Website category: university
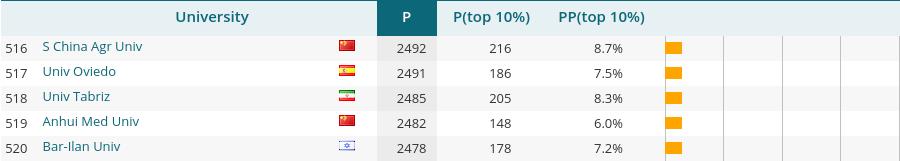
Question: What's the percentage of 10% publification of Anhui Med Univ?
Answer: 6.0%

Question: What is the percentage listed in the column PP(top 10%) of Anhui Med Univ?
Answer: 6.0%

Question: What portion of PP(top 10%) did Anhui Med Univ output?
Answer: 6.0%

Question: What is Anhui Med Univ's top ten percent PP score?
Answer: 6.0%

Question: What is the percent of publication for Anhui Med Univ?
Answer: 6.0%

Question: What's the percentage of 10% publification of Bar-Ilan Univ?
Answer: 7.2%

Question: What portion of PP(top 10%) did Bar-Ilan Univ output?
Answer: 7.2%

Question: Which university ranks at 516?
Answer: S China Agr Univ

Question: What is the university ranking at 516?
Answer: S China Agr Univ

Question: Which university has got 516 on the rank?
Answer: S China Agr Univ

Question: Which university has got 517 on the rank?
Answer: Univ Oviedo

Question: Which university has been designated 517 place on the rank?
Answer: Univ Oviedo

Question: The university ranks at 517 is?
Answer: Univ Oviedo

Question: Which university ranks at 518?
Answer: Univ Tabriz

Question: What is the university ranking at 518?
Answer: Univ Tabriz

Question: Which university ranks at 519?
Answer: Anhui Med Univ

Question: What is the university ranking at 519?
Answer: Anhui Med Univ

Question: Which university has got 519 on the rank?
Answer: Anhui Med Univ

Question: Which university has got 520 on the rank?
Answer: Bar-Ilan Univ

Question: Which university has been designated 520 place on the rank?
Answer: Bar-Ilan Univ

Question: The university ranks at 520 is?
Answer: Bar-Ilan Univ

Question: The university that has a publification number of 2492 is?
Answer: S China Agr Univ

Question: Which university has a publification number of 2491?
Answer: Univ Oviedo

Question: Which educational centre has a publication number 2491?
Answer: Univ Oviedo

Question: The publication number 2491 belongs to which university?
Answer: Univ Oviedo

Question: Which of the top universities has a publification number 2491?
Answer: Univ Oviedo

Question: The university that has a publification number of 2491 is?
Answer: Univ Oviedo

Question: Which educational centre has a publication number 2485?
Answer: Univ Tabriz

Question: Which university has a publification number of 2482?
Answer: Anhui Med Univ

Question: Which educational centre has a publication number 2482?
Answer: Anhui Med Univ

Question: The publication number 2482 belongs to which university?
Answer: Anhui Med Univ

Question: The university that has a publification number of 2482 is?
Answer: Anhui Med Univ

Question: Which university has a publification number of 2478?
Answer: Bar-Ilan Univ

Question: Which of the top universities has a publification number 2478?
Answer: Bar-Ilan Univ

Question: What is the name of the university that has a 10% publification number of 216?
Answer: S China Agr Univ

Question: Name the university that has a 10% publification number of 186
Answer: Univ Oviedo

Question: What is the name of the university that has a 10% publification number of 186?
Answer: Univ Oviedo

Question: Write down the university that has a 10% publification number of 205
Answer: Univ Tabriz

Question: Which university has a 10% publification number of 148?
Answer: Anhui Med Univ

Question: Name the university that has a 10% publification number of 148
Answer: Anhui Med Univ

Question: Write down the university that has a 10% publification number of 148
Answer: Anhui Med Univ

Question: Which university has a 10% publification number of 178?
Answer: Bar-Ilan Univ